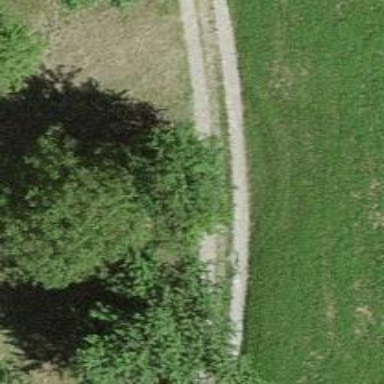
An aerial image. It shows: Gravel track.